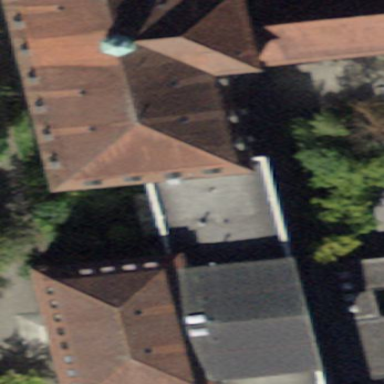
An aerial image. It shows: School building.